Field crop: tomato
Growth stage: 2
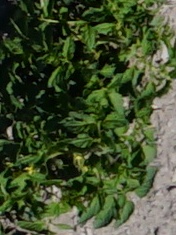
Species: tomato